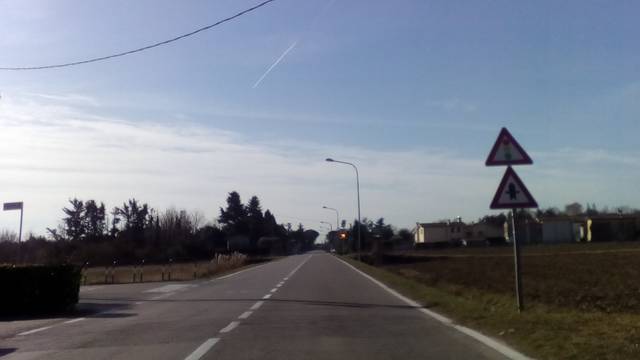
Region: Italy
Coordinates: 45.363, 11.824